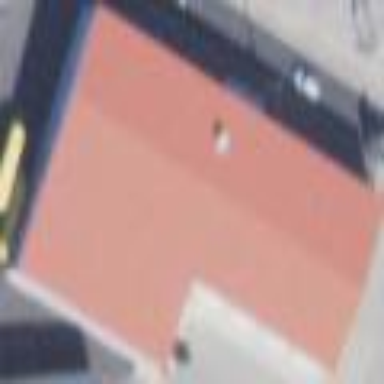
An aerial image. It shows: Retail building.